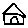
Label: house